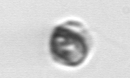
Label: Dinophyceae